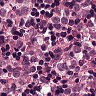
Metastatic tissue present: yes